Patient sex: F
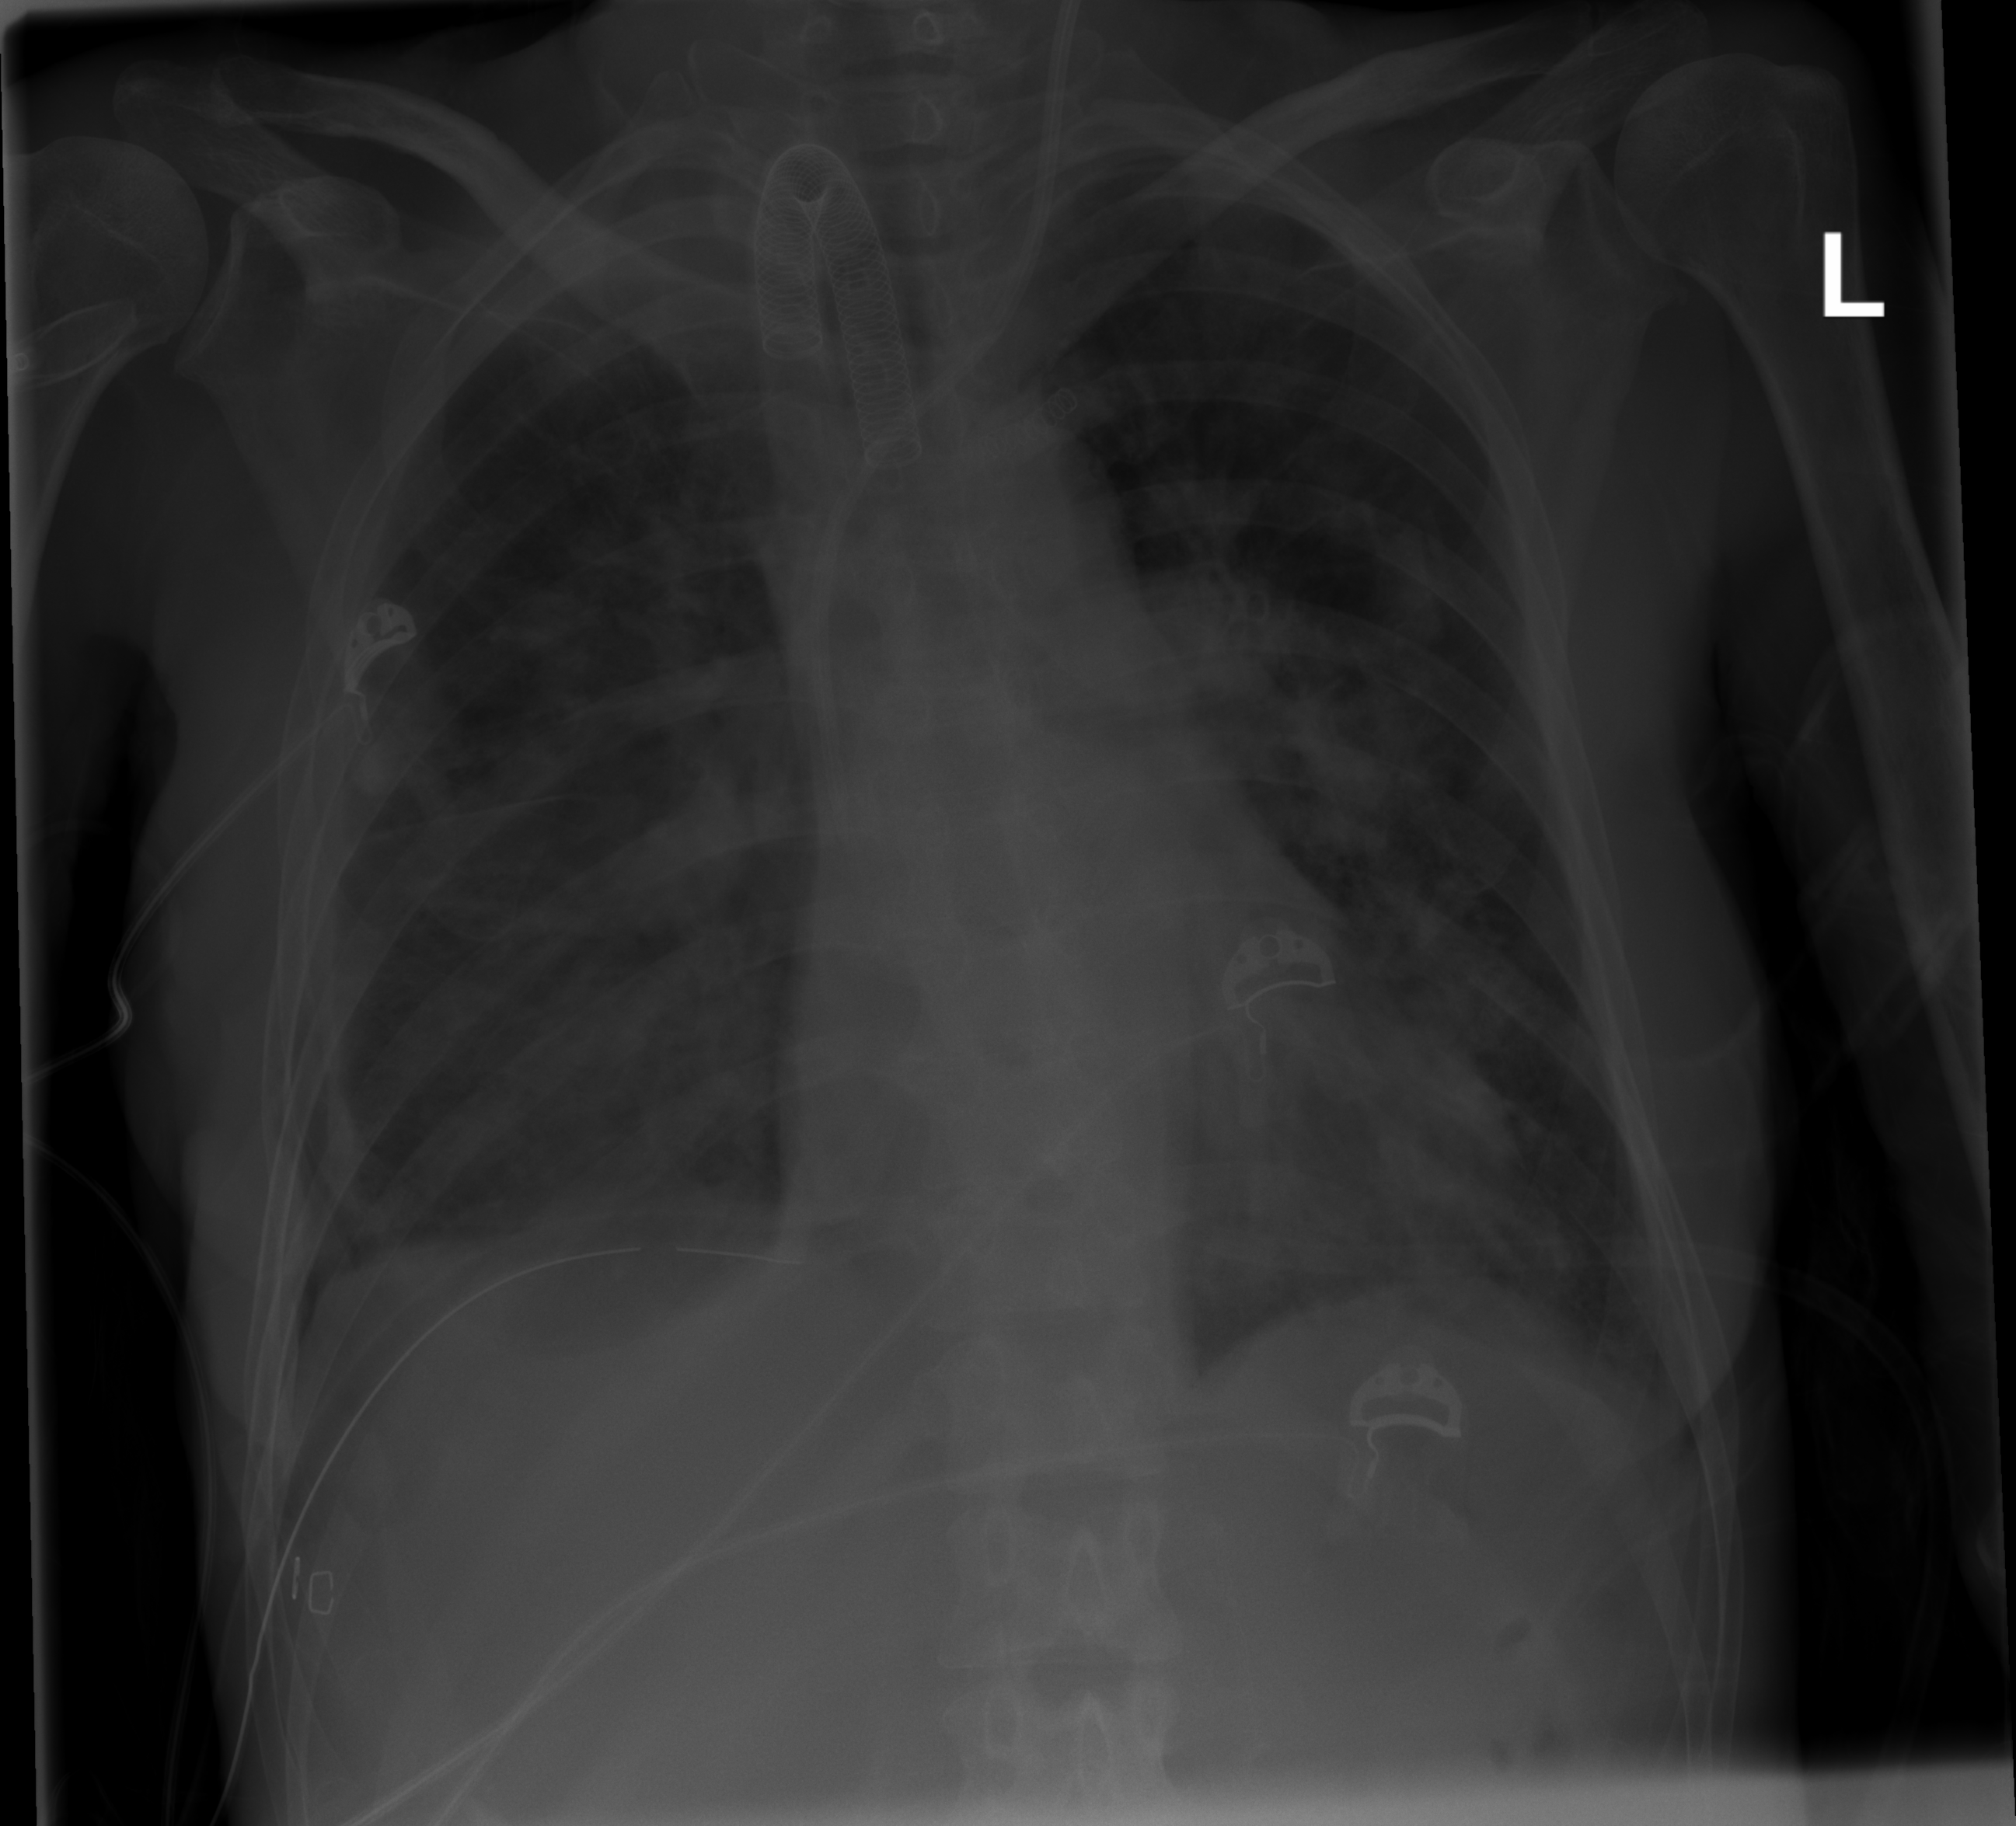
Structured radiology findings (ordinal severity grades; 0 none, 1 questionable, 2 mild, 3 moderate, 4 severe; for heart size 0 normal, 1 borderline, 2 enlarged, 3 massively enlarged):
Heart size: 0
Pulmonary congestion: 0
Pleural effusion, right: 2
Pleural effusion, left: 0
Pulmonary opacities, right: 2
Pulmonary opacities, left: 2
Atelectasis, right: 2
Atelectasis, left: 0